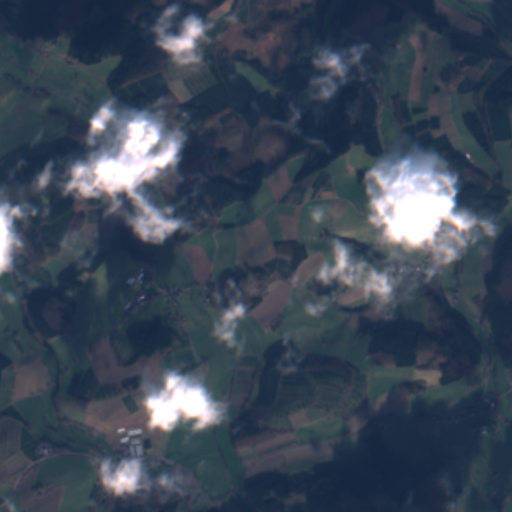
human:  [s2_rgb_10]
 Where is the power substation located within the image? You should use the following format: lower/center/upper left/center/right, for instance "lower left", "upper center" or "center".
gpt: The power substation is located in the lower left of the image.
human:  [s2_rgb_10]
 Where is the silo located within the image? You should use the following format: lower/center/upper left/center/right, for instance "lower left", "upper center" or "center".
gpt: The silo is located in the lower left of the image.
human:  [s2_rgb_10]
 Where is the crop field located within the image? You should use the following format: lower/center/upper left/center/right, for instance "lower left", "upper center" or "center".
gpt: There is no crop field in the image.